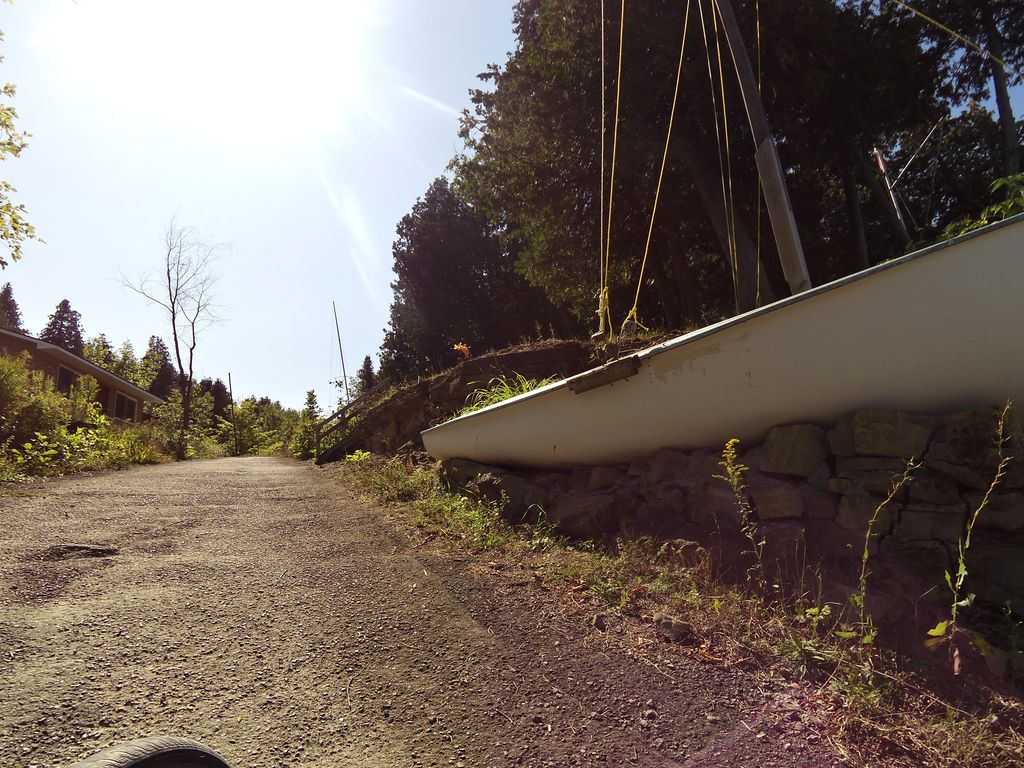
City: ottawa-gatineau